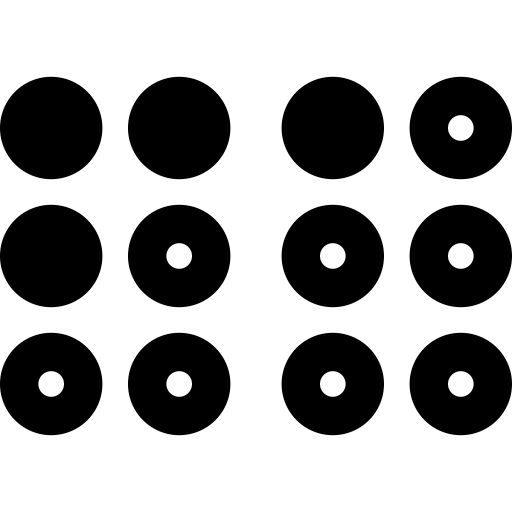
Tags: icon, FontAwesome, fa-icon, solid, braille